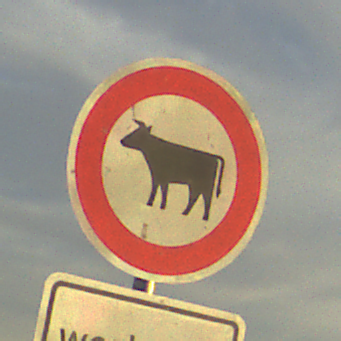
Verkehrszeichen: VerbotViehtrieb
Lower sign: ZeitangabenMitBeschraenkungAufWochentage1
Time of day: SunriseSunset
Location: Outdoor (Nature)
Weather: PartlyCloudy
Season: Summer
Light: Natural